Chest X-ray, PA view. Patient: 46 years old, sex M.
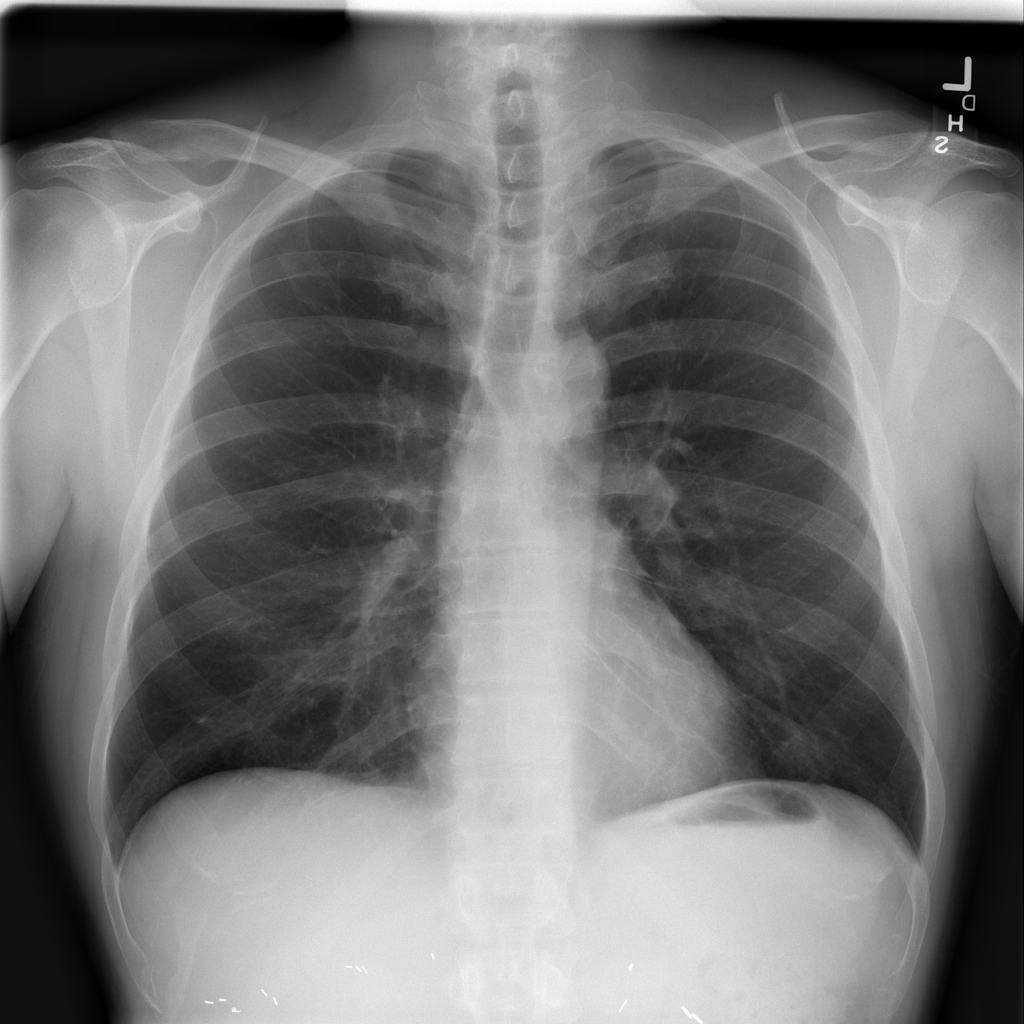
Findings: No Finding